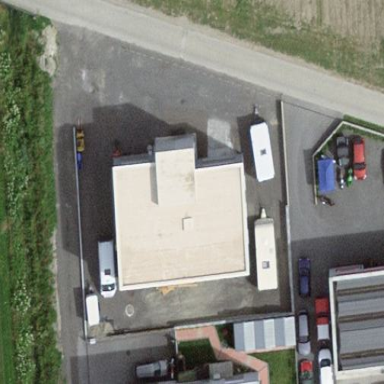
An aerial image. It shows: Industrial building.